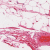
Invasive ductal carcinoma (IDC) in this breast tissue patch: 0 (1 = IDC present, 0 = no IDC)